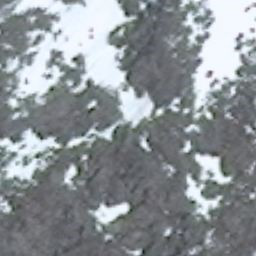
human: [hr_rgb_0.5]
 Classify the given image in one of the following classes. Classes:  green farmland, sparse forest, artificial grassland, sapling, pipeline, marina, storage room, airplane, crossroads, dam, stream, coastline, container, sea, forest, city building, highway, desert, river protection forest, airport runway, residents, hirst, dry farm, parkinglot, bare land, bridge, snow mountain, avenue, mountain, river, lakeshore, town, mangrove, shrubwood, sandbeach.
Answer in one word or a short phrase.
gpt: snow mountain